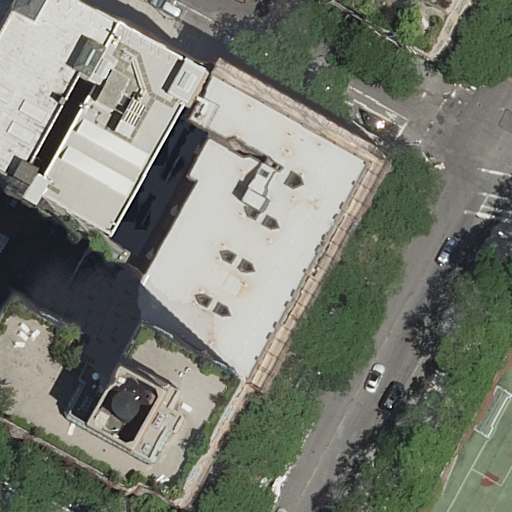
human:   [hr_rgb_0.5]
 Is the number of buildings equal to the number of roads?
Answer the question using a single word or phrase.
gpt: no

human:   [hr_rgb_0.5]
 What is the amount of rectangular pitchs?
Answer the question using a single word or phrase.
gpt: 1

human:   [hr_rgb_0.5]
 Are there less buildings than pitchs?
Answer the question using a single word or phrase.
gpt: no

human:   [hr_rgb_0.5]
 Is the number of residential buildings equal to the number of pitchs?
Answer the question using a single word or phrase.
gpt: no

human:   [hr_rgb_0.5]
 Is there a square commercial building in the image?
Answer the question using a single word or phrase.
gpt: no

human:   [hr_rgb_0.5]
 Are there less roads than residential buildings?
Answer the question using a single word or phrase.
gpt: no

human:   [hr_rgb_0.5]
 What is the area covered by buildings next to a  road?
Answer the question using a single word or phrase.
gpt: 5186m2

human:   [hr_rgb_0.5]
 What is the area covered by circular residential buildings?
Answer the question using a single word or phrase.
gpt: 0m2

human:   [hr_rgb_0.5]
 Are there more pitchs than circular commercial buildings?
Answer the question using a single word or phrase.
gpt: yes

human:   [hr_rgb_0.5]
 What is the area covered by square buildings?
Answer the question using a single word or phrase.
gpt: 0m2

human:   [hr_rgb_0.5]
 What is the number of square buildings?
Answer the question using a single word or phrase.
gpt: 0

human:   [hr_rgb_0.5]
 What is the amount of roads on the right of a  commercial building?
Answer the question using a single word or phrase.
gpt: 0

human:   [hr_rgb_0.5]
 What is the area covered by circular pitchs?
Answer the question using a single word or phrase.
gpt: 0m2

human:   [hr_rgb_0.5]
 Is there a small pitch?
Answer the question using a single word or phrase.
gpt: no

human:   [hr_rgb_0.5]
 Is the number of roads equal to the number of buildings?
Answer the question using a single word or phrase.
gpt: no

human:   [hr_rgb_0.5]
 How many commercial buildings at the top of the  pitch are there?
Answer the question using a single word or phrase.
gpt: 0

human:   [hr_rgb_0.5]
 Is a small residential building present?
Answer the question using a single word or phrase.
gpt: yes

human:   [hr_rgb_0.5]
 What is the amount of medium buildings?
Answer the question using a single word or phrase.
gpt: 0

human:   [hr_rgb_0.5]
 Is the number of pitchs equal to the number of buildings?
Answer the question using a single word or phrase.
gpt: no

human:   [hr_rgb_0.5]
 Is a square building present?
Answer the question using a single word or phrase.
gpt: no

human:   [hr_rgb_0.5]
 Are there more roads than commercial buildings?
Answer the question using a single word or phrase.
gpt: yes

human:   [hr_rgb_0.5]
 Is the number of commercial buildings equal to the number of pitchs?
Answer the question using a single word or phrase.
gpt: no

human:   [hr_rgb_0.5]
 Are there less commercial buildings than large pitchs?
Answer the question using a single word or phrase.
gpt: yes

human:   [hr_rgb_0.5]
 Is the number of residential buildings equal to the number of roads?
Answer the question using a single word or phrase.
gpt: no

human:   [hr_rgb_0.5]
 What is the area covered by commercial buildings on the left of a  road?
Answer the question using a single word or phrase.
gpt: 0m2

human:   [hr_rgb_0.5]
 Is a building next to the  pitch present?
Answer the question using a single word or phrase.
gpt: yes

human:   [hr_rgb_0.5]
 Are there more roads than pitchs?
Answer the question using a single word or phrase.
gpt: yes

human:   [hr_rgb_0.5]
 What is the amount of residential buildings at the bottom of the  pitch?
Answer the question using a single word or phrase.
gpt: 0

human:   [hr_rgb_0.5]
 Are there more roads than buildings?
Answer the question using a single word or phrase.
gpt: yes

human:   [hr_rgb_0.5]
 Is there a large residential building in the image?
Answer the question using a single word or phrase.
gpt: yes

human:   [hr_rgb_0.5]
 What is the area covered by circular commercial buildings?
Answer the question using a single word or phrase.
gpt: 0m2

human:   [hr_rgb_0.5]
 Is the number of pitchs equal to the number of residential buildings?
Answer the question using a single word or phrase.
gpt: no

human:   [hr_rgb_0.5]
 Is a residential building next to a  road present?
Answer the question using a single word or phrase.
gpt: yes

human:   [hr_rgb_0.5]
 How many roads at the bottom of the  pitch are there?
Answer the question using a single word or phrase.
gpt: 0

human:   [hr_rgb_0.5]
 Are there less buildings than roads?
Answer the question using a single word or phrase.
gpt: yes

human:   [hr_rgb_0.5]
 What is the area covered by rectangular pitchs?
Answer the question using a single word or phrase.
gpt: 5927m2